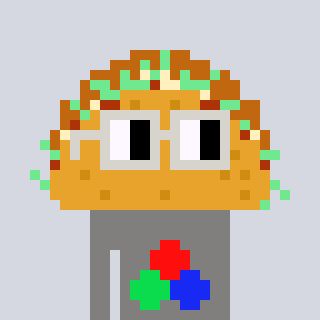
a pixel art character with square light gray glasses, a taco-shaped head and a bluegrey-colored body on a cool background